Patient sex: M
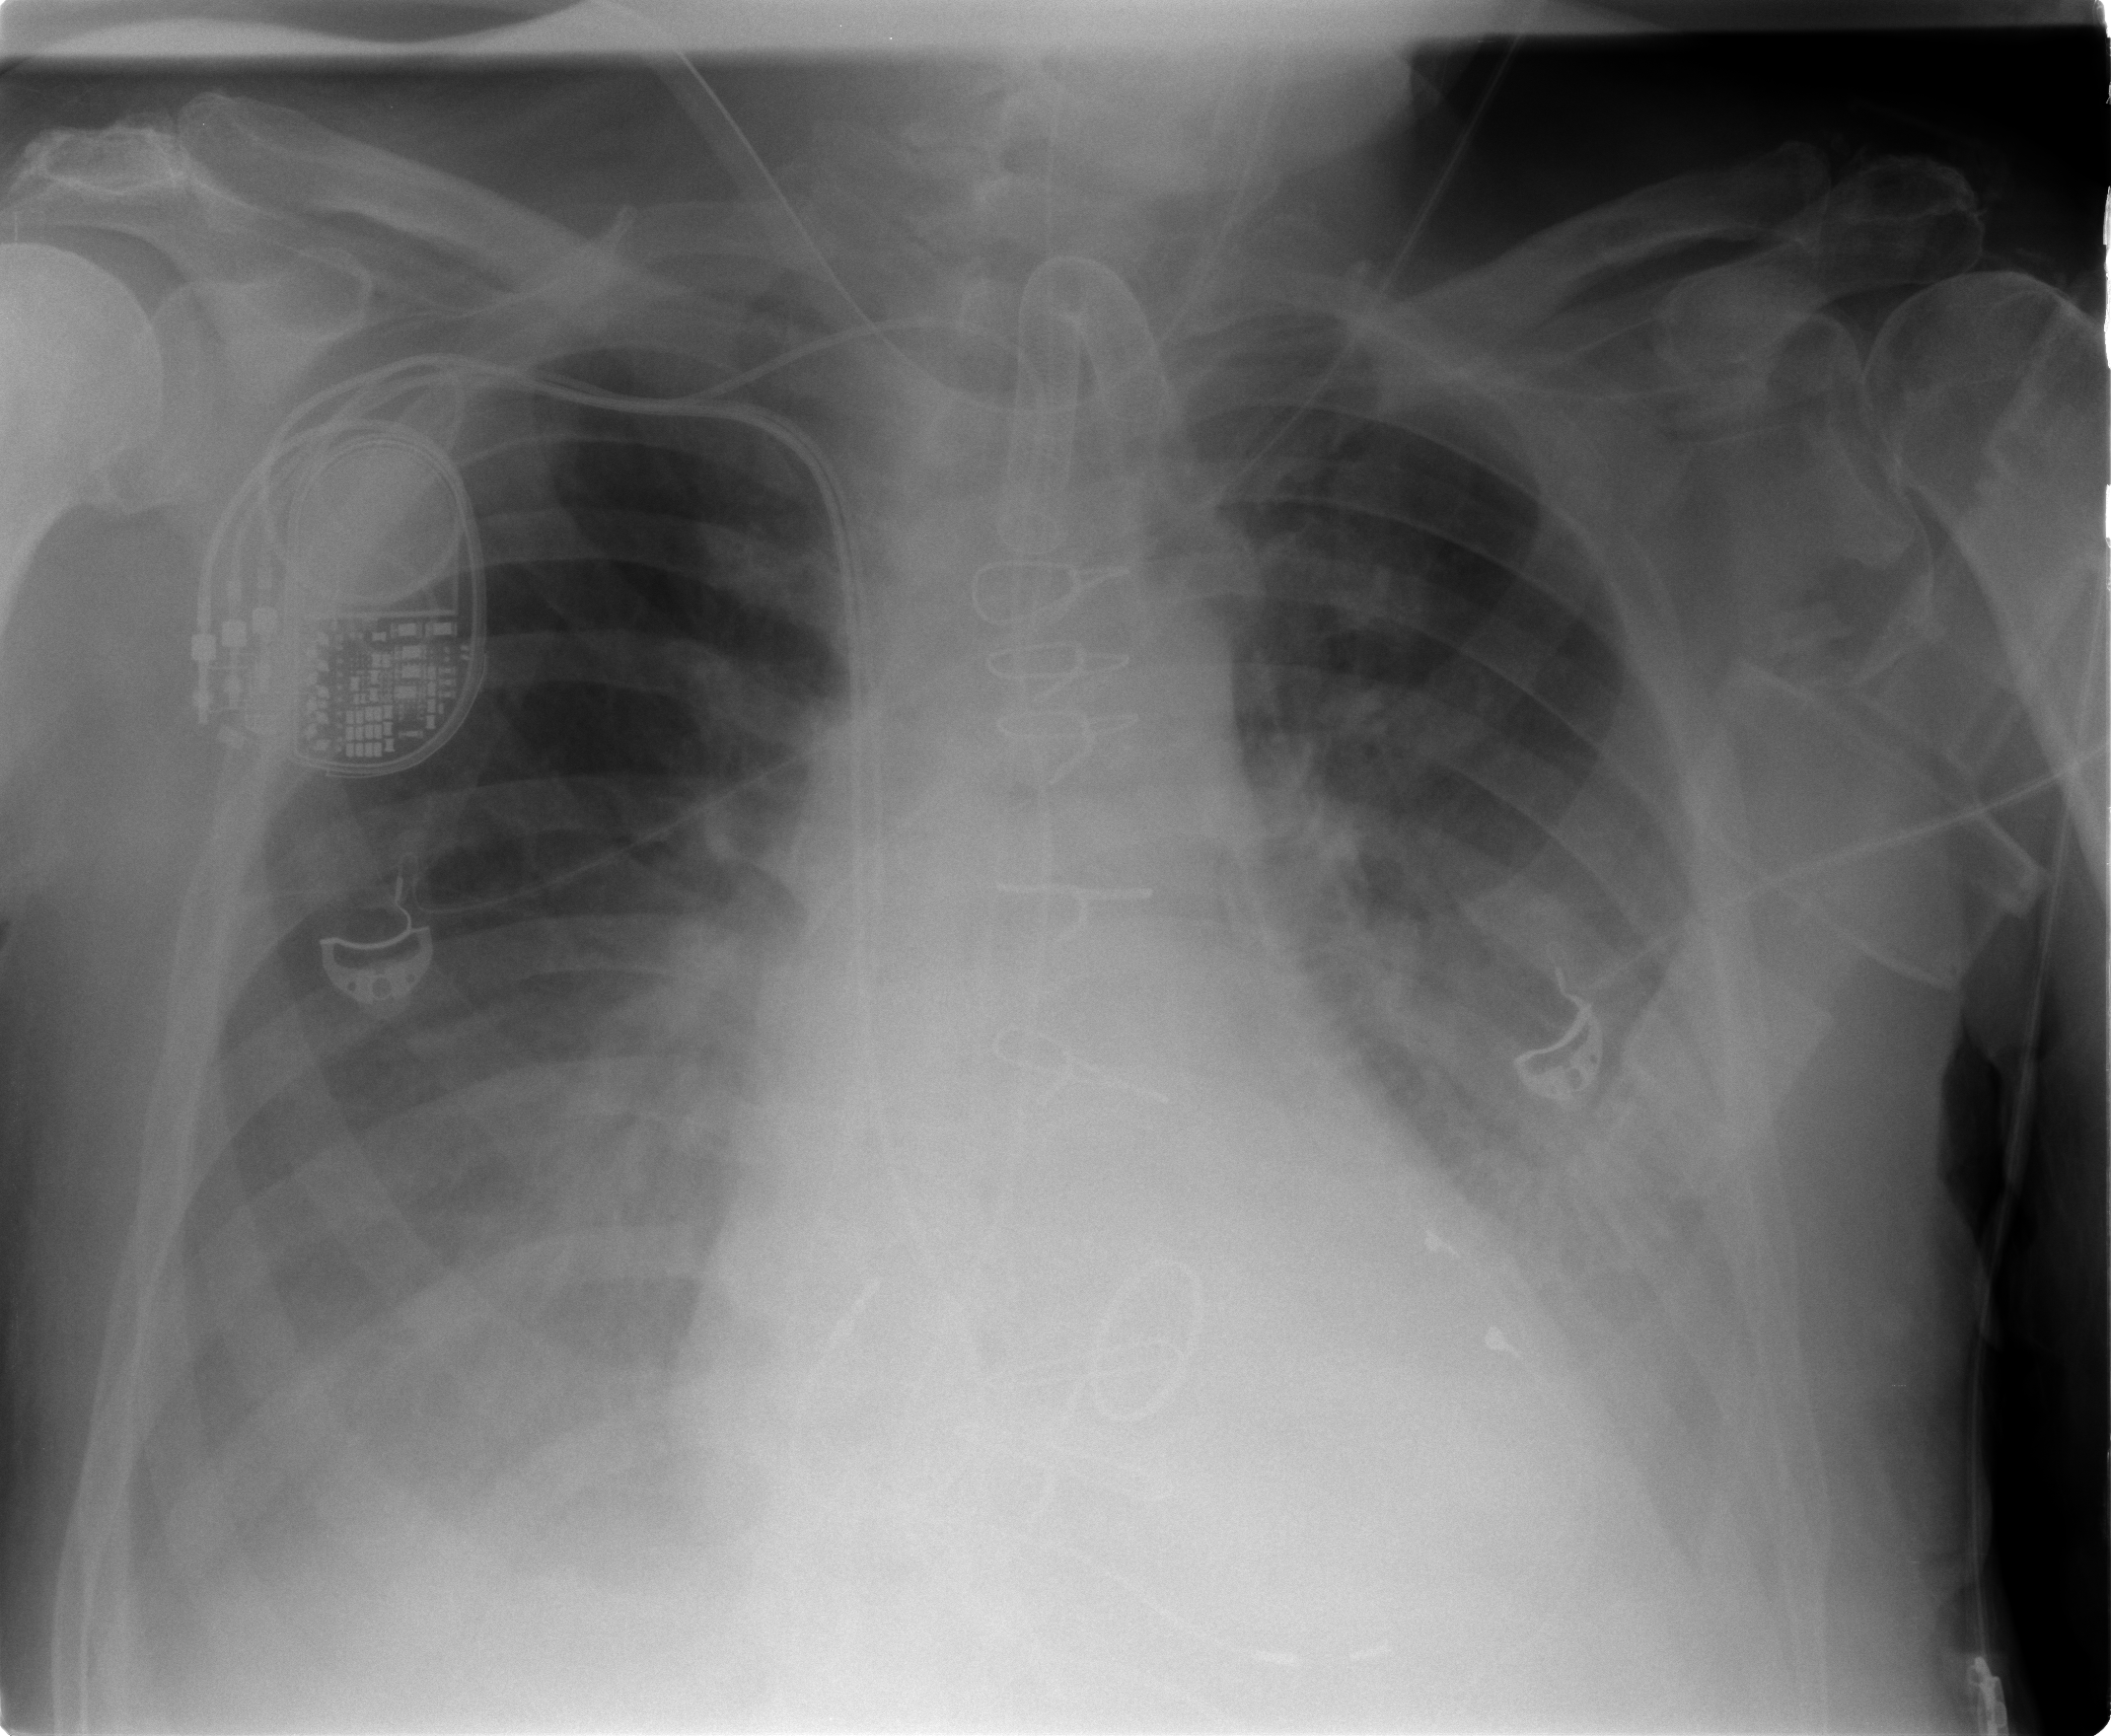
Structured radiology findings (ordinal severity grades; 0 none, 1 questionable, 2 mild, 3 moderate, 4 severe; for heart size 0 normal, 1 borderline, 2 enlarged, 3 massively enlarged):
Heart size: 2
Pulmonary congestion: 2
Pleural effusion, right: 3
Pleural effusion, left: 3
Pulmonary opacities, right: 1
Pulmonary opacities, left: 2
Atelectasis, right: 2
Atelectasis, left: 2